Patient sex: M
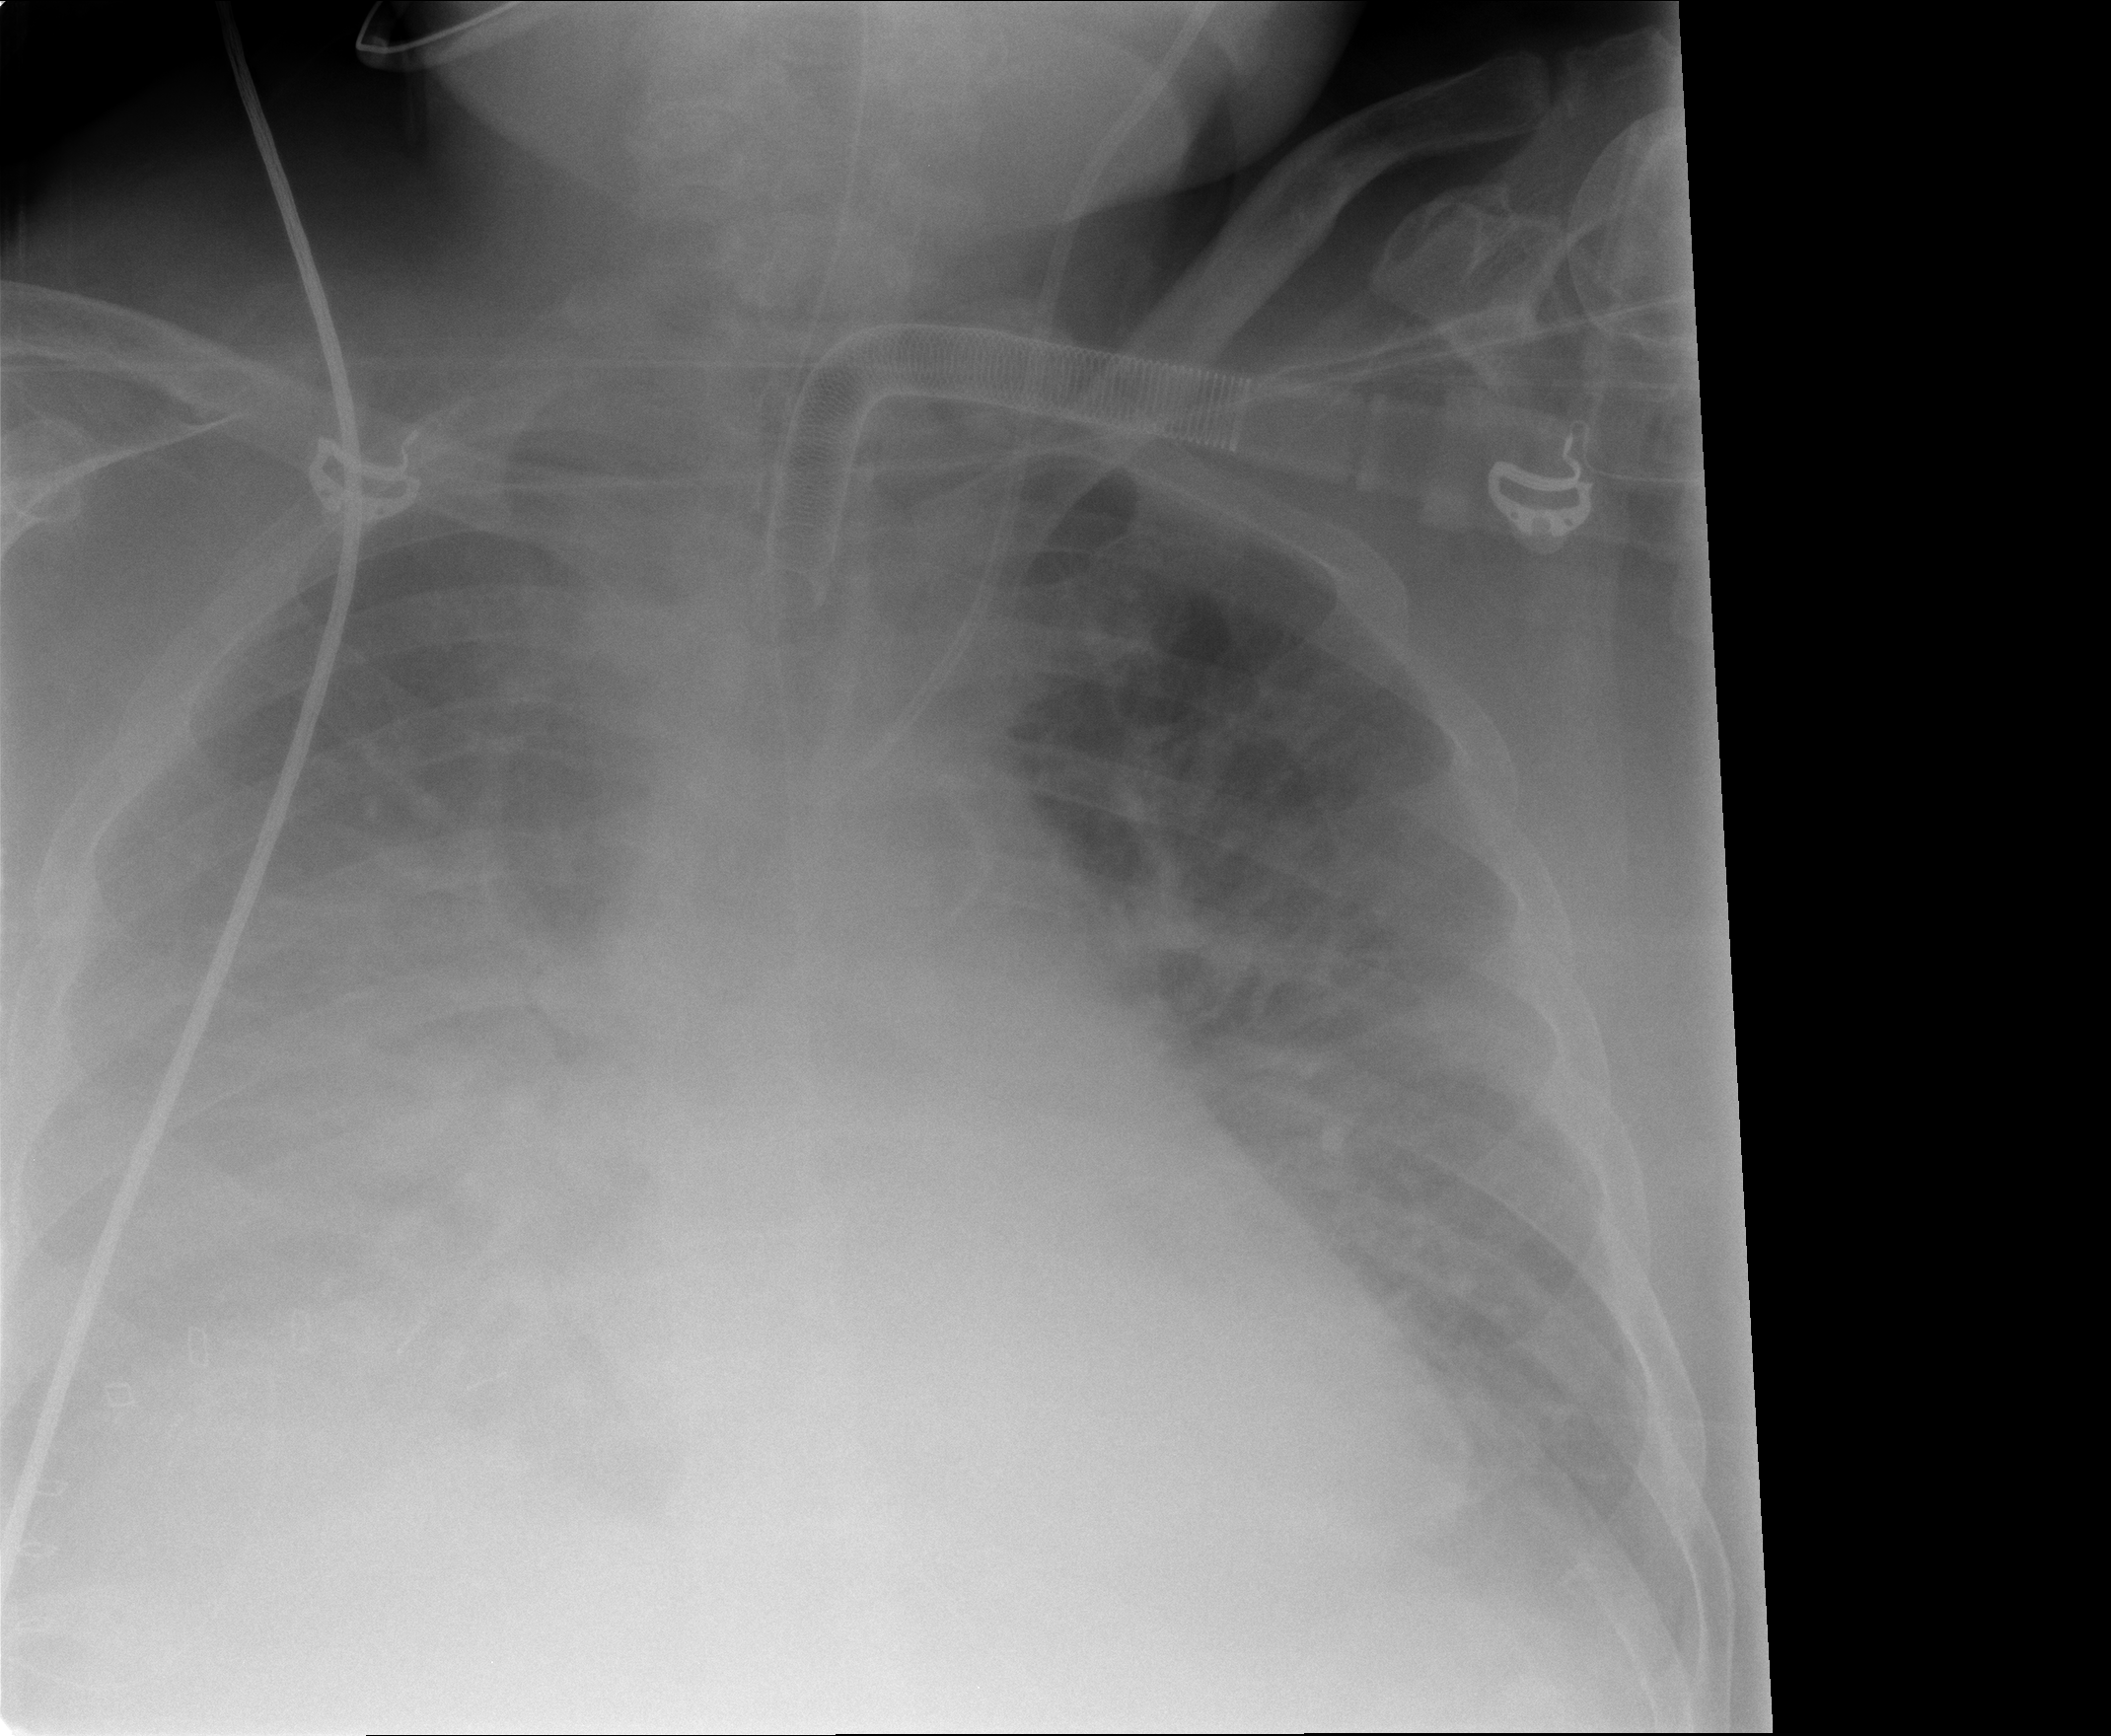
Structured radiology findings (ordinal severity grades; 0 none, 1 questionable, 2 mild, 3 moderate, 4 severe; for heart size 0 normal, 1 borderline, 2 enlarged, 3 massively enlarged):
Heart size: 2
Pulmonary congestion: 2
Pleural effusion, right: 3
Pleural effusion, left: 2
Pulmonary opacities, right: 0
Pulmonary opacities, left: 0
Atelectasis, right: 3
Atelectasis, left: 2